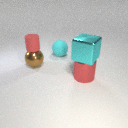
large red metal cylinder to the right of large brown metal sphere